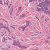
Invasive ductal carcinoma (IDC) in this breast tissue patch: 1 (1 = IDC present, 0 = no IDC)